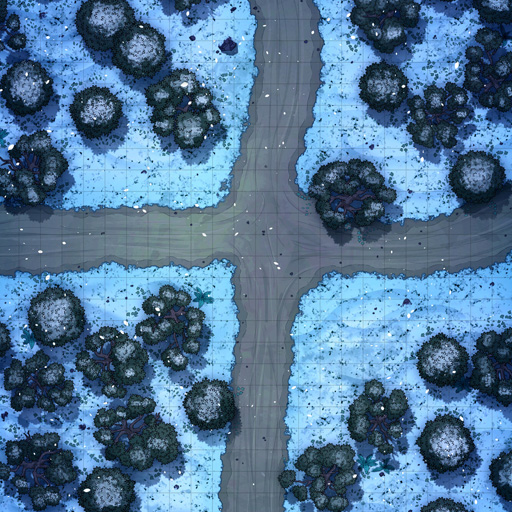
A D&D Grid Map crossroads of roads snow (Snowy Crossroads Map)